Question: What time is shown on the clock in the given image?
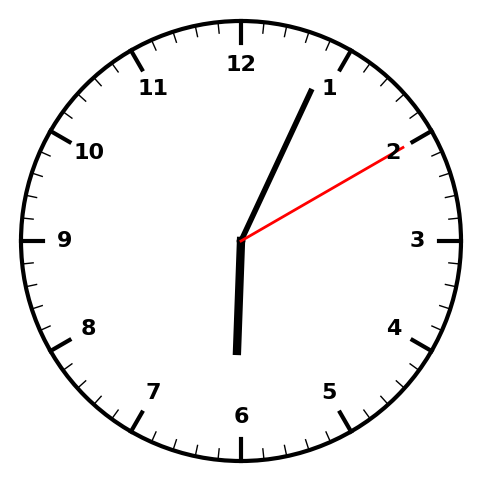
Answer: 06:04:10